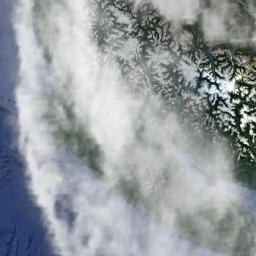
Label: cloud